Question: I'm trying to use libcurl library in my application.
when i start my application, it asks for libcurl.dll and zlib1.dll
to exist in the same folder. when i add them everything works fine but i want to include
them to the executable.

how can i statically add both dll's to the application?
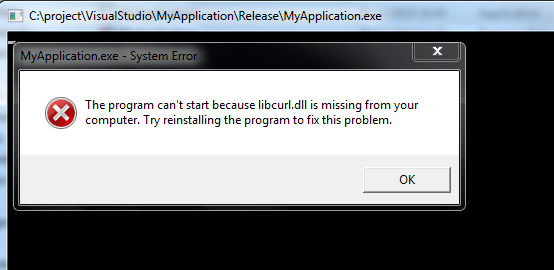
Answer: You cannot statically link dlls into an executable. The purpose of dynamic libraries is to be loaded dynamically during runtime from an external image (dll file). You should check whether curl and zlib provide proper static libraries and link against them instead of lib stubs for the dlls.
Consider that linking against static external libraries makes your binary potentially vulnerable against any security issues in statically linked blobs. That means that you will have to update any binary you statically linked against those libraries instead of simply updating the libraries themselves.